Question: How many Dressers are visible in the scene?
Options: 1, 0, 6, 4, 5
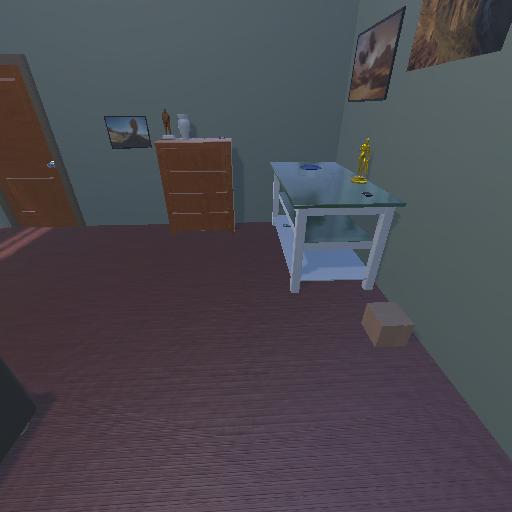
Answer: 1